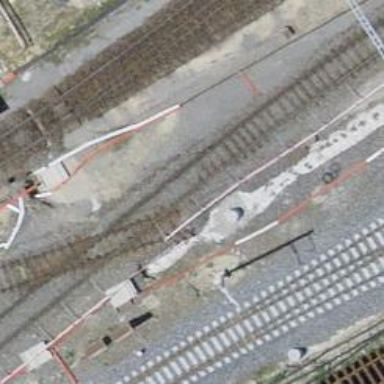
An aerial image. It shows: Service yard with one electrified track featuring contact line.